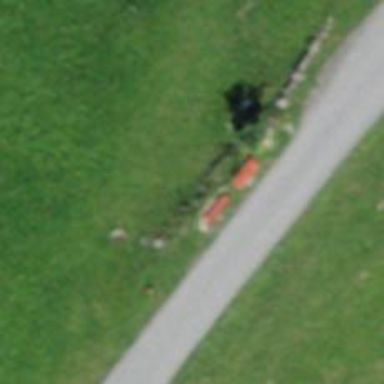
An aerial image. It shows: Red bench.